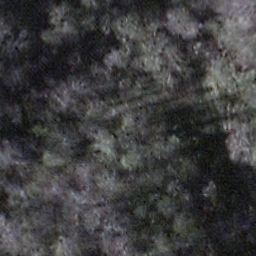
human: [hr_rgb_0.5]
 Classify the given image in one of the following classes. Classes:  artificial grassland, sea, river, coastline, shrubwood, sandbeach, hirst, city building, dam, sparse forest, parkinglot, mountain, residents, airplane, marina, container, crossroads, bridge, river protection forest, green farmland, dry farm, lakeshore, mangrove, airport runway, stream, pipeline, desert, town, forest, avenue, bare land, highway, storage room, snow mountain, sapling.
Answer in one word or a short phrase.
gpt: shrubwood